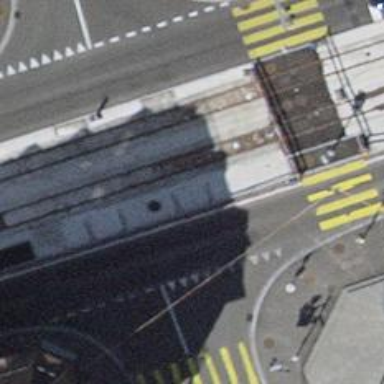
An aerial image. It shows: Railway crossing.